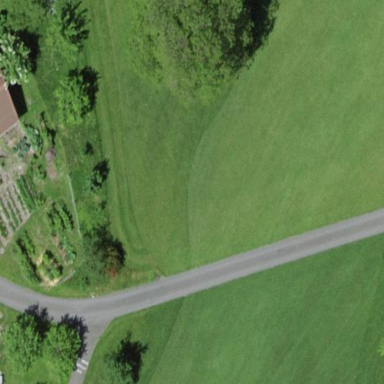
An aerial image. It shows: Scenic golf fairway.